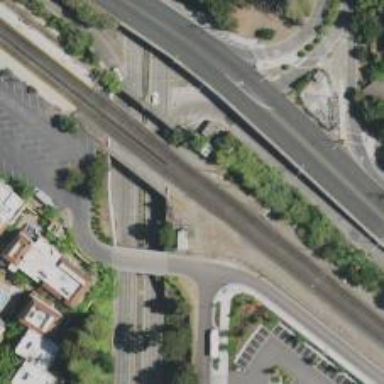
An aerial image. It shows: Bridge over railway line.